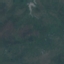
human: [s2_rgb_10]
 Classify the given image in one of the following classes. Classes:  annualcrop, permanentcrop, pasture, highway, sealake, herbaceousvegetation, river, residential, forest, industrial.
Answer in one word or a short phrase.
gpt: Pasture